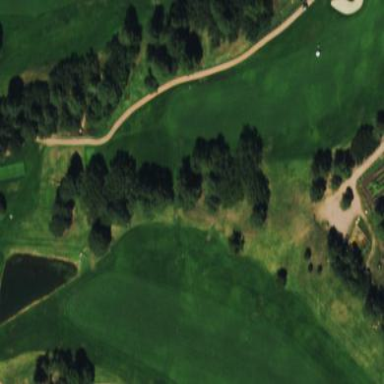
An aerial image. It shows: Golf rough area.